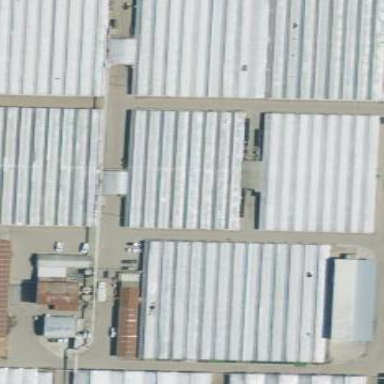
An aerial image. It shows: Greenhouse.